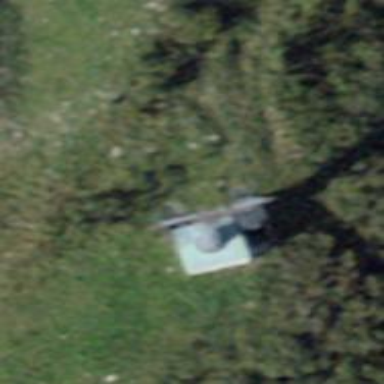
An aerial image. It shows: Pylon for aerialway.